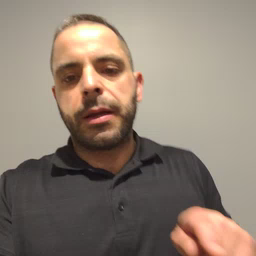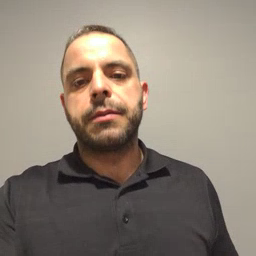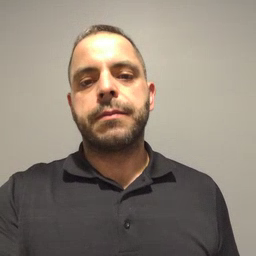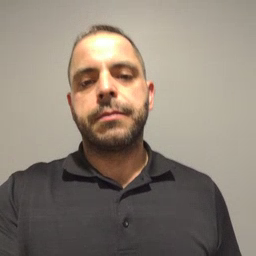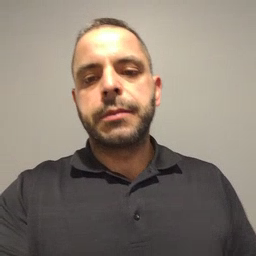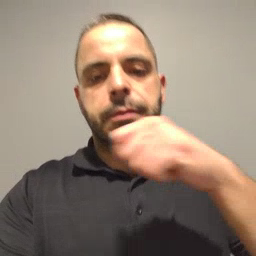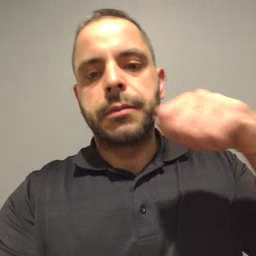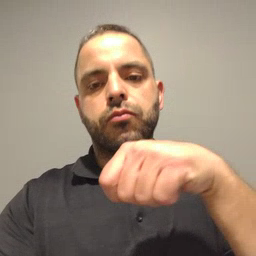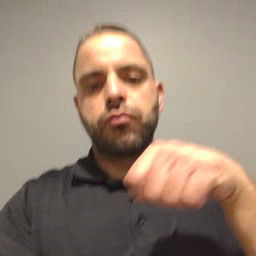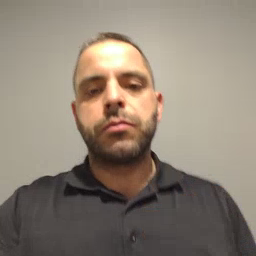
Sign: toothbrush